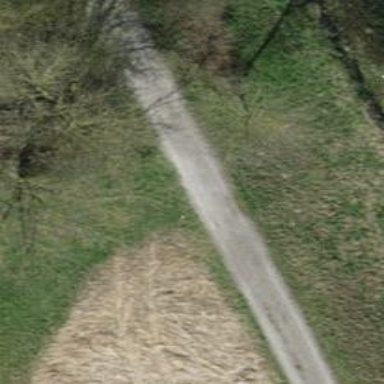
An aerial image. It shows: Compacted grade2 track designated for agricultural motorcars.